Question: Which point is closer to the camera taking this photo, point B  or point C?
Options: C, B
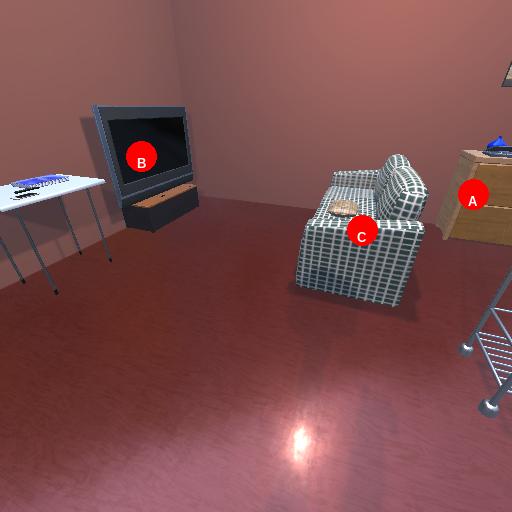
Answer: C